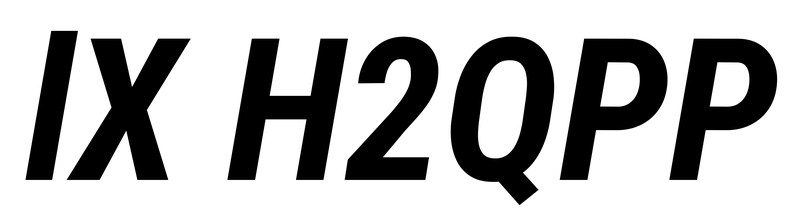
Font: Roboto-Italic_Condensed_Bold_Italic